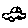
Label: car